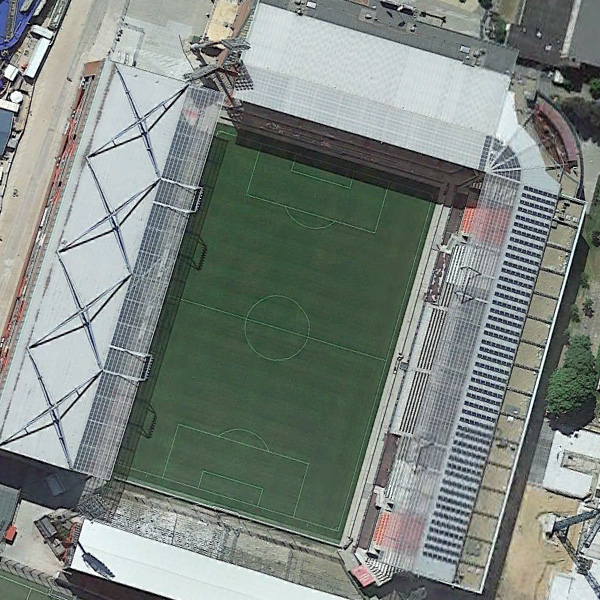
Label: Stadium